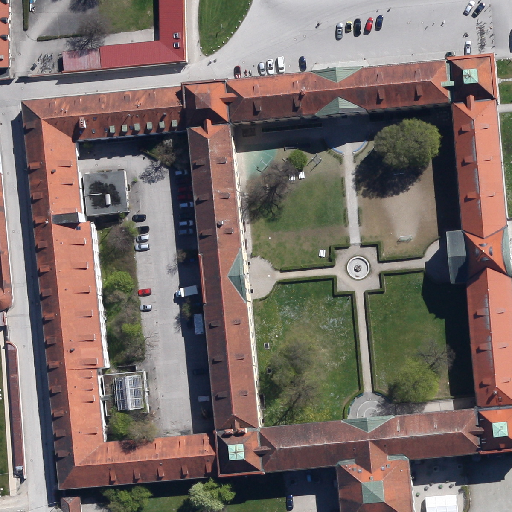
Referring expression: low vegetation surrounded by building